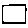
Label: square